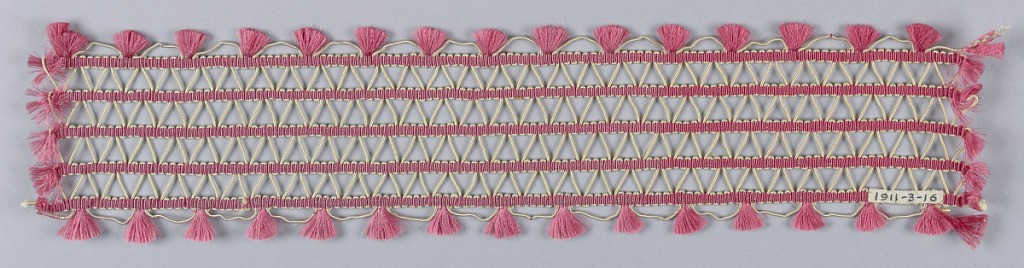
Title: Upholstery trimming
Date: ca. 1902
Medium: silk Technique: woven
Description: Red and white trimming woven in an open design and decorated along the edges with small red tufts and white scallops.